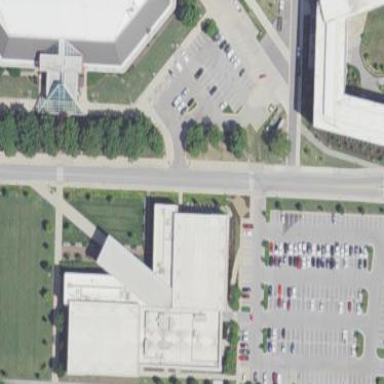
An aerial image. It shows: University building.